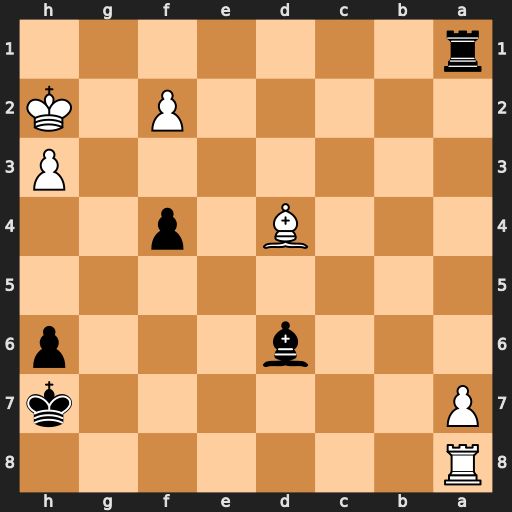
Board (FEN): R7/P6k/3b3p/8/3B1p2/7P/5P1K/r7
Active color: b
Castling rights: -
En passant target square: -
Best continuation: f3+ Be5 Bxe5#